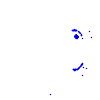
Particle: pion